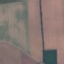
Land use / land cover: AnnualCrop